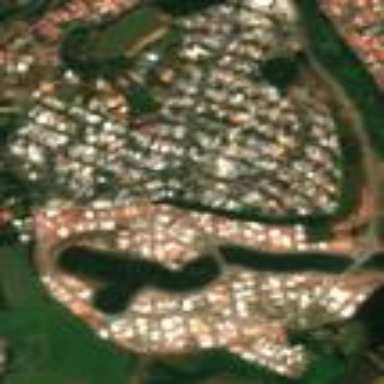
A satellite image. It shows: Residential area consisting of condominiums.